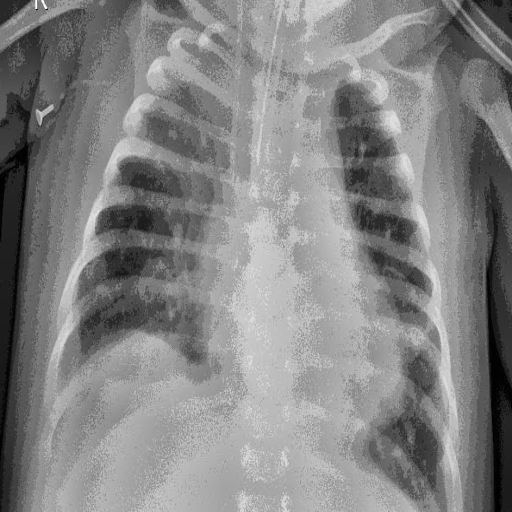
Finding: PNEUMONIA